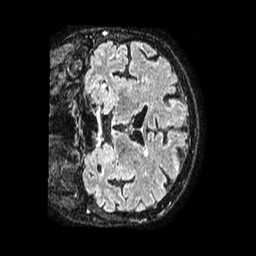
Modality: FLAIR
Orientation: coronal
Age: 67
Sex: female
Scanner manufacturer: philips
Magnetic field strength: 1.5 T
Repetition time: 4.8 s
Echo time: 0.38 s